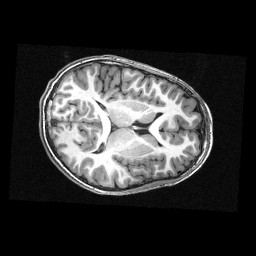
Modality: T1w
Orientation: axial
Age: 14
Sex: female
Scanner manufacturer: siemens
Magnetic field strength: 3 T
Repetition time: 2.3 s
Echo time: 0.00336 s